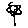
Label: flower